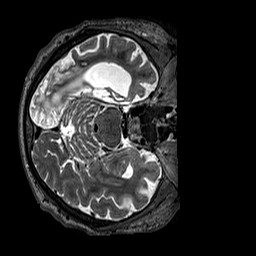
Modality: T2w
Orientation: axial
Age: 75
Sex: male
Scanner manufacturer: siemens
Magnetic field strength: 3 T
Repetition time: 3.2 s
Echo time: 0.567 s